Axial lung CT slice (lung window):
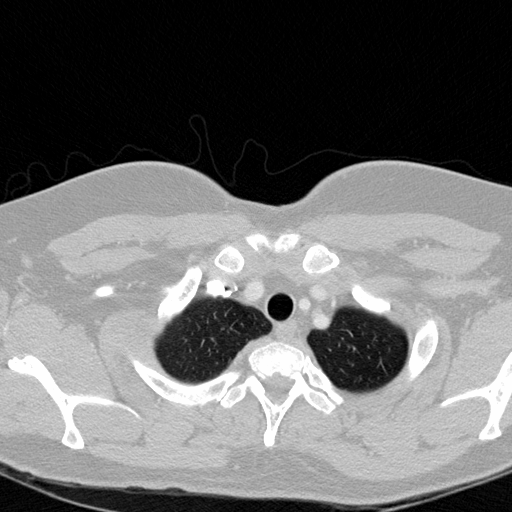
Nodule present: no